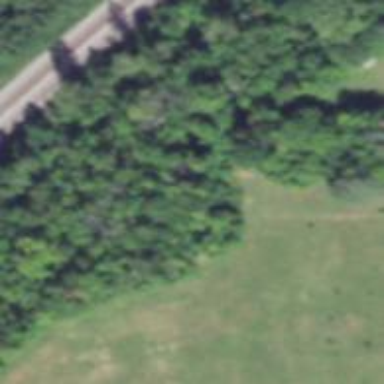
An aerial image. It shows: Abandoned railway.